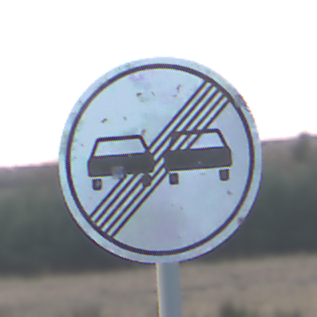
Verkehrszeichen: EndeUeberholverbot
Umgebung: Outdoor, Nature
Tageszeit: SunriseSunset
Wetter: Clear
Licht: Natural
Jahreszeit: Winter
Kontrast: LowContrast